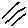
Label: line